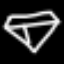
Label: diamond